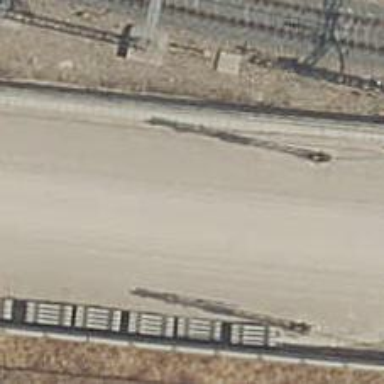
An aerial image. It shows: Railway track with contact line for electrification.